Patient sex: F
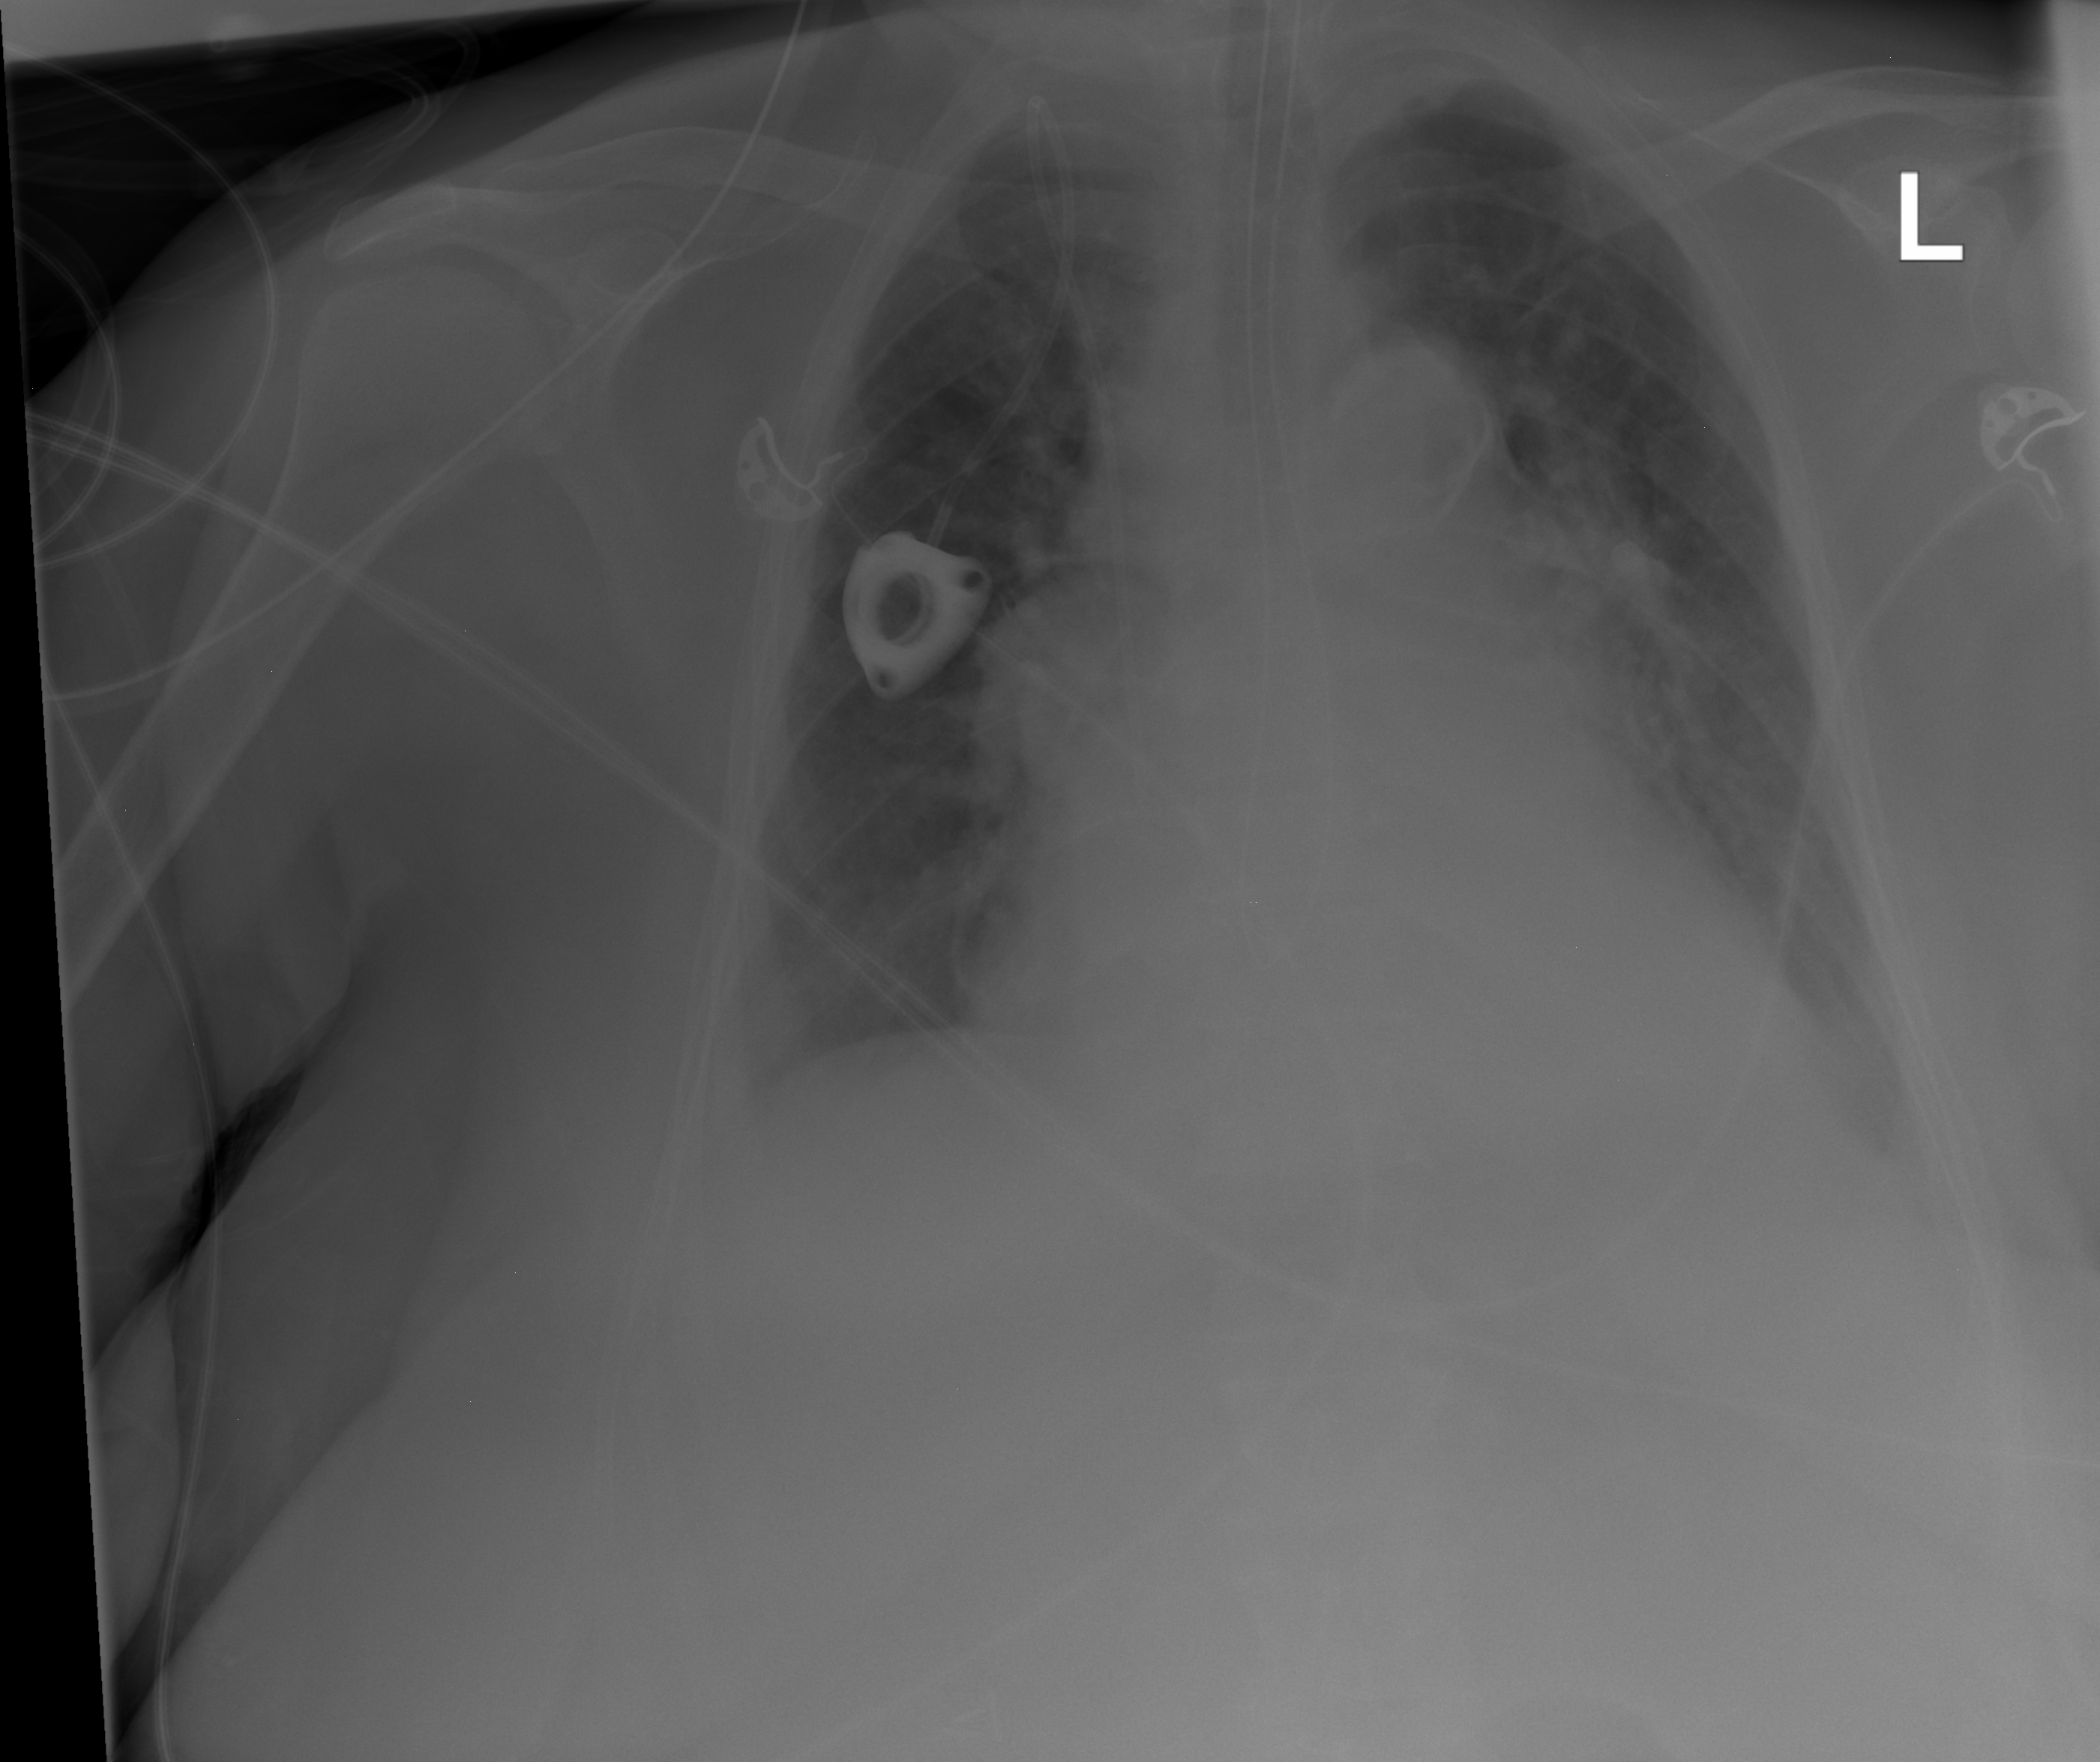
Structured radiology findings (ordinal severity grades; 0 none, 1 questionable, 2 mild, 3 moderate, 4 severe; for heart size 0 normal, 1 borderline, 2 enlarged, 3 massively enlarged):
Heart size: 2
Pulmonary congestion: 1
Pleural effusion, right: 0
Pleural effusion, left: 2
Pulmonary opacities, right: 0
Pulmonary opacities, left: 1
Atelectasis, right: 0
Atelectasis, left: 2